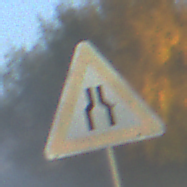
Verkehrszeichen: VerengteFahrbahn
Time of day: SunriseSunset
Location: Outdoor (Nature)
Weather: Clear
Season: NotSpecified
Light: Natural